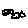
Label: fish